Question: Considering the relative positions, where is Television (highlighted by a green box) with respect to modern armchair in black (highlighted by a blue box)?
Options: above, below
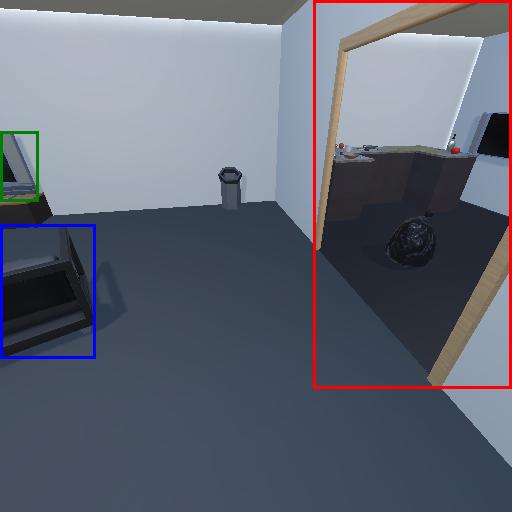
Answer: above